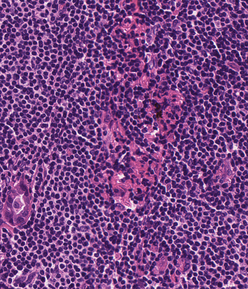
Tumor epithelial tissue: no
Tumor-associated stroma tissue: yes
Normal tissue: no